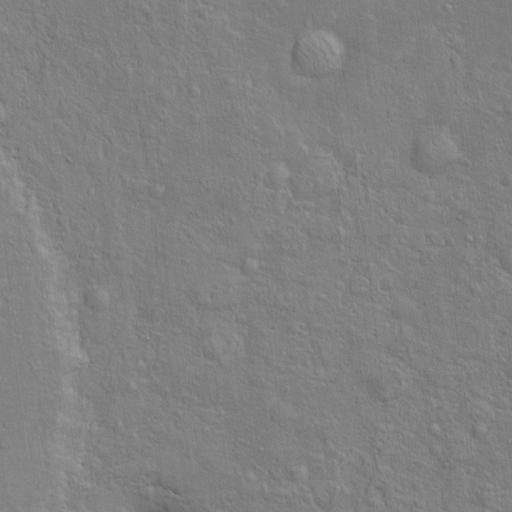
Objects detected: cone